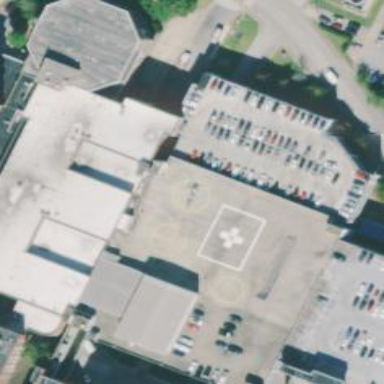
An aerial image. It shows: Image showing helipad at airport.